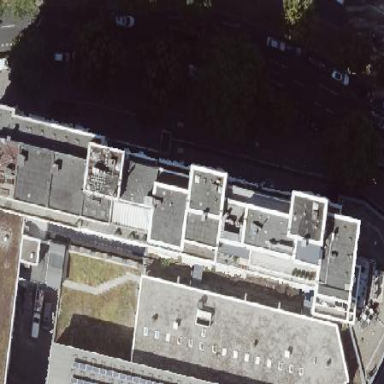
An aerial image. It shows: Apartment building with flat roof.